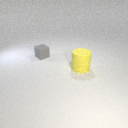
small gray rubber cube behind large yellow rubber cylinder